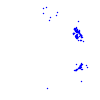
Particle: pion